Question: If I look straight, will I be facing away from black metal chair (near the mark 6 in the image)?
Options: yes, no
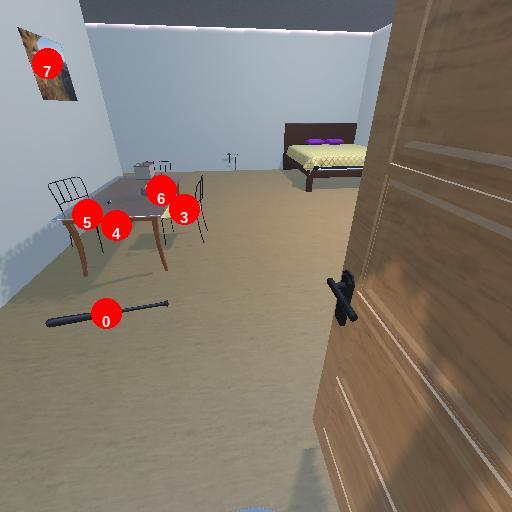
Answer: yes